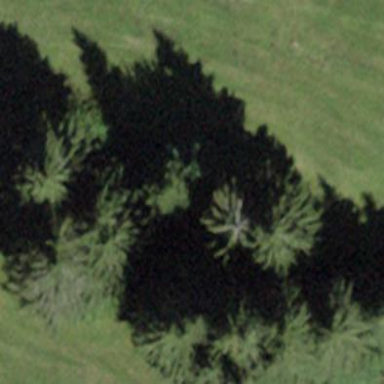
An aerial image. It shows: Serene woodland landscape.